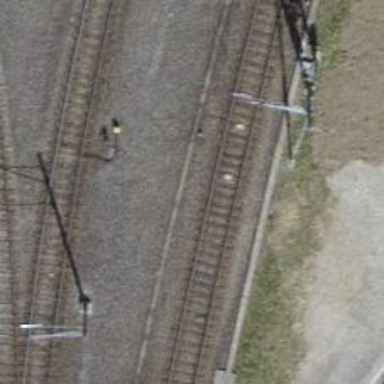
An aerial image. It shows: Narrow-gauge railway tunnel with electrified tracks using contact line.